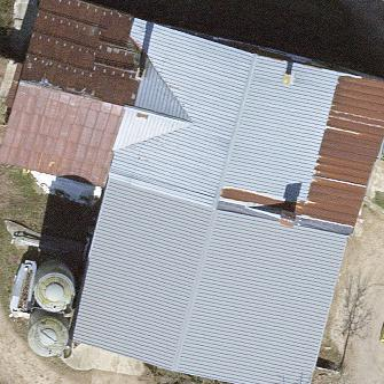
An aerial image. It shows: Simple house.